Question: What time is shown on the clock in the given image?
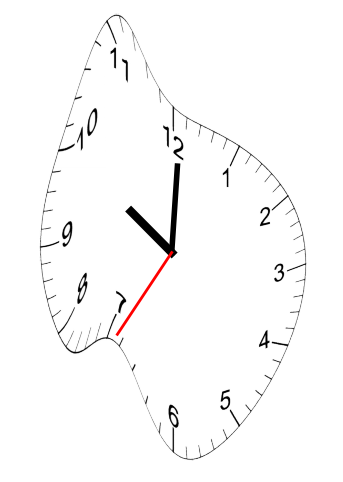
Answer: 10:00:35